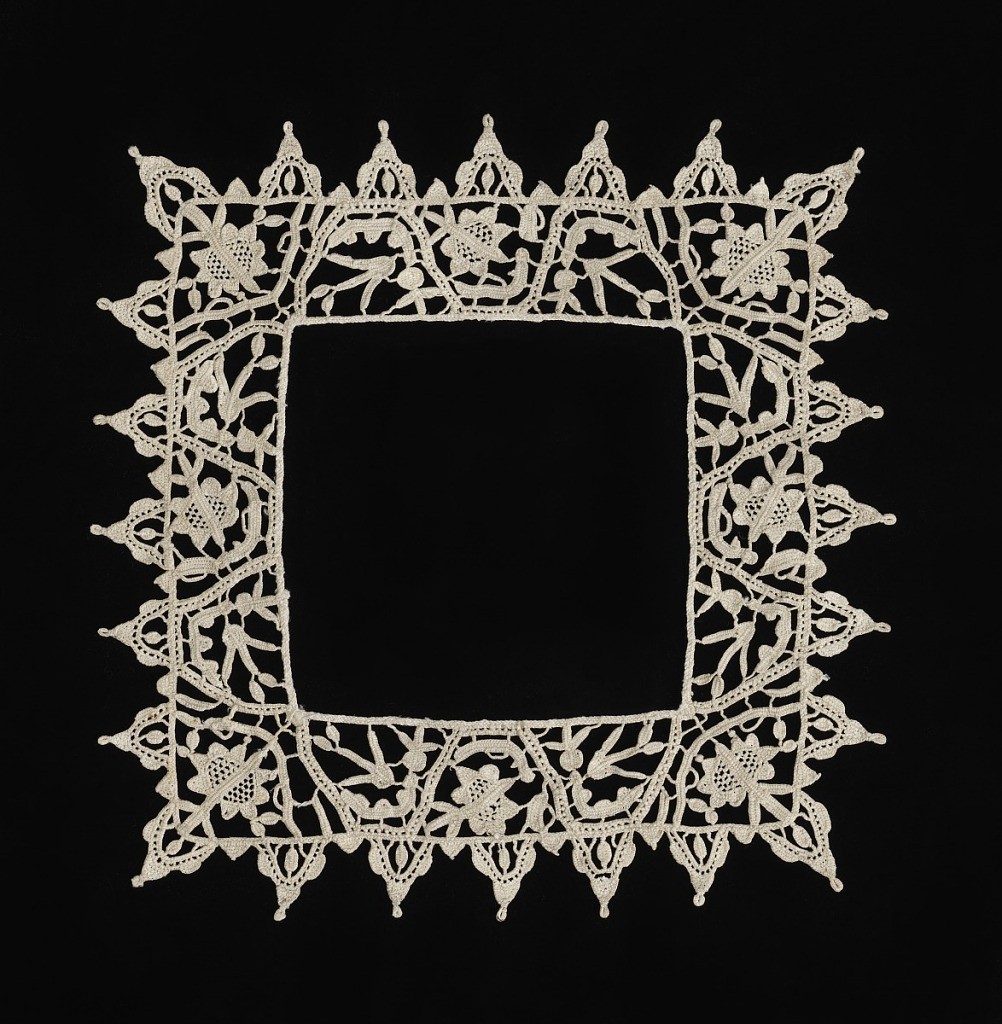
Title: Chalice cover border
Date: late 16th century
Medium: linen Technique: punto in aria needle lace
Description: Design of floral and foliated forms with pointed scallops on border.